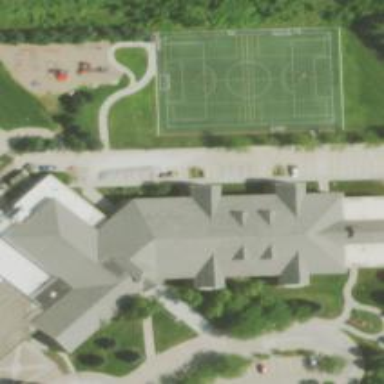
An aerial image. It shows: School.